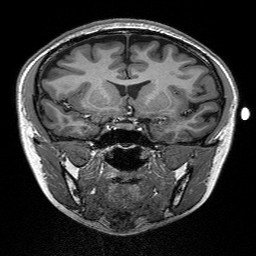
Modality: T1w
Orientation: sagittal
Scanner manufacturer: siemens
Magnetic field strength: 3 T
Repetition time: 2.3 s
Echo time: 0.00298 s